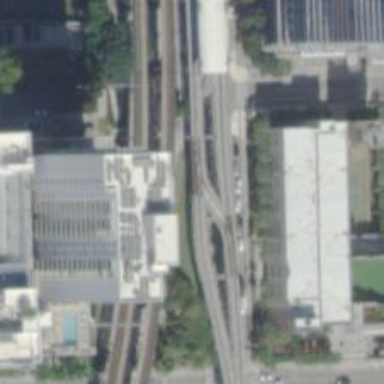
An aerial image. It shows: Monorail bridge with electrified rail.